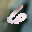
Label: 6